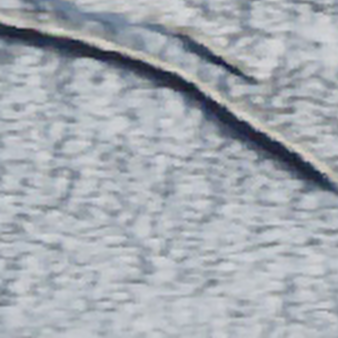
Label: other